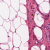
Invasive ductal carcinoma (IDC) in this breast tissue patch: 0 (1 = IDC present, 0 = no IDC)